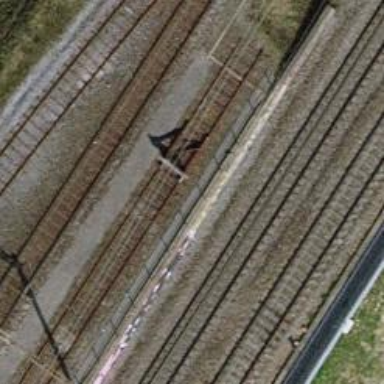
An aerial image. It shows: Railway buffer stop.